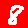
Digit: 8